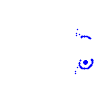
Particle: proton